Question: I have a question regarding the Tuleap REST API when used with CORS.
Basically, I'm trying to make a REST call to see the backlog of my project.
Referring to the API Explorer, to do so I need to do a GET call like this: /api/projects/{id}/backlog I also need to add the custom headers X-Auth-Token and X-Auth-UserId to ensure the authentication.
When I do this request with a HTTP Request tool (Poster for Firefox) everything works fine and I get status 200.
The problem now is that I'm trying to develop an application (in angularJS) that would do the same request.
I noticed that when the page is doing the request, it starts by doing a preflight OPTIONS request which is due to the Cross-Origin-Ressource-Sharing.

It seems like the X-Auth-Token and X-Auth-UserId header are being put in the Access-Control-Request-Headers. Because of that I get an unauthorized 401 response code from the server and I can't complete the request.
I've been looking online and couldn't find my answer as how to make this call work.
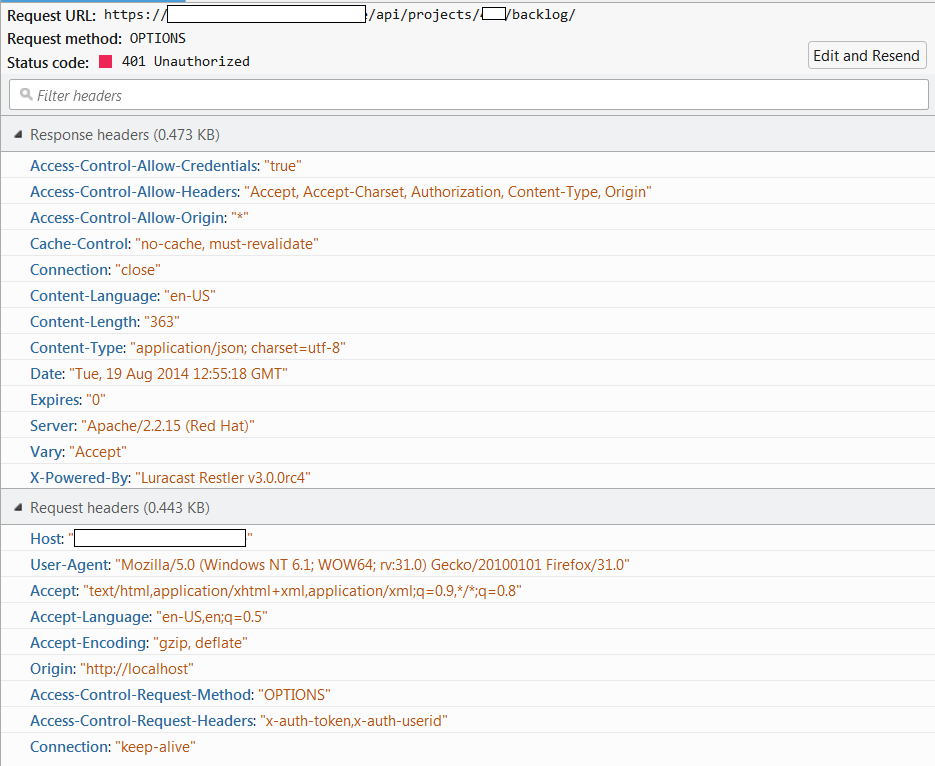
Answer: There was a recent contribution that should remove the need for authentication on all OPTIONS routes in order to enable the preflight: <URL> It was
Integrated in Tuleap 7.2.99.36
Either your version of Tuleap is too old or there is a bug.
Note all calls still require some headers such as "Content-Type: application/json"; the integration tests should provide good examples of how to make calls:
<URL>
and
<URL>